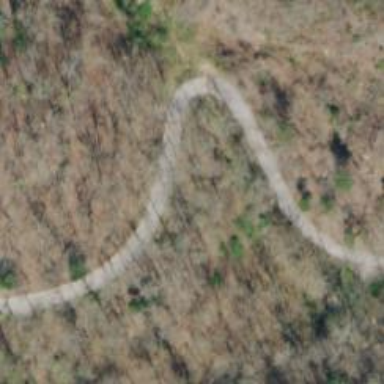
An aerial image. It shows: Unclassified road.